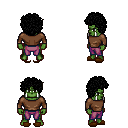
a pixel art fantasy rpg character, male body template, orc, green skin, brown long-sleeve shirt, magenta pants, black curly afro hairstyle, brown slippers, four views (front, back, left, right), 2x2 character sprite sheet, small pixel art, hard edges, no anti-aliasing